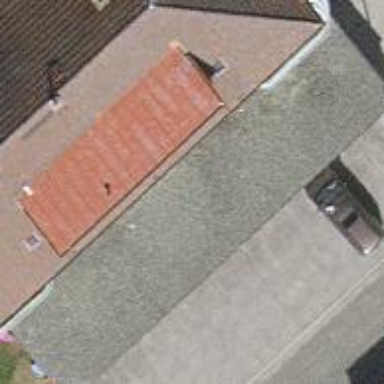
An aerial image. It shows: Garages with flat roofs.